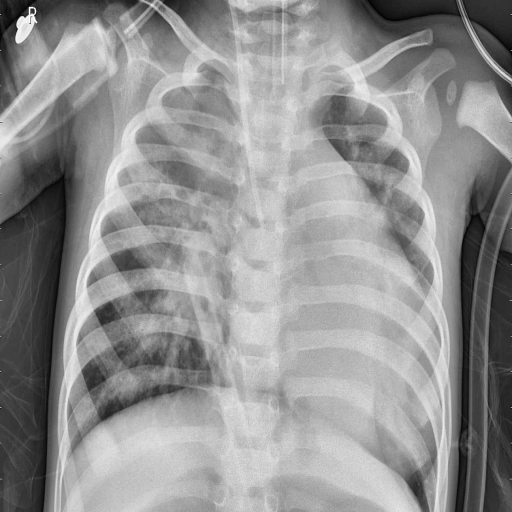
Finding: PNEUMONIA